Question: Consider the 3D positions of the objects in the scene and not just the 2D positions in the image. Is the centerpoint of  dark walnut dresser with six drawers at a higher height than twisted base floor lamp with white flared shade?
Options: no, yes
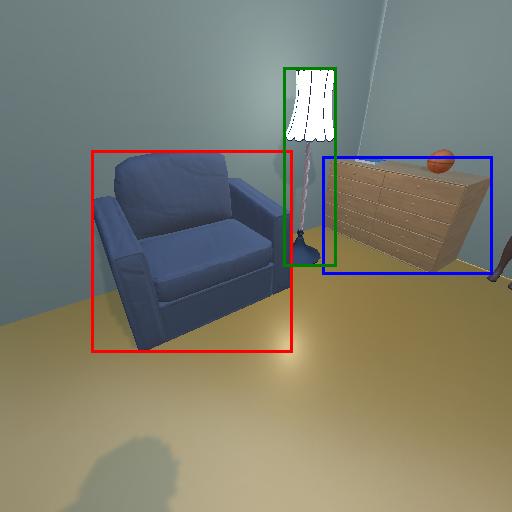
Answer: no